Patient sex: F
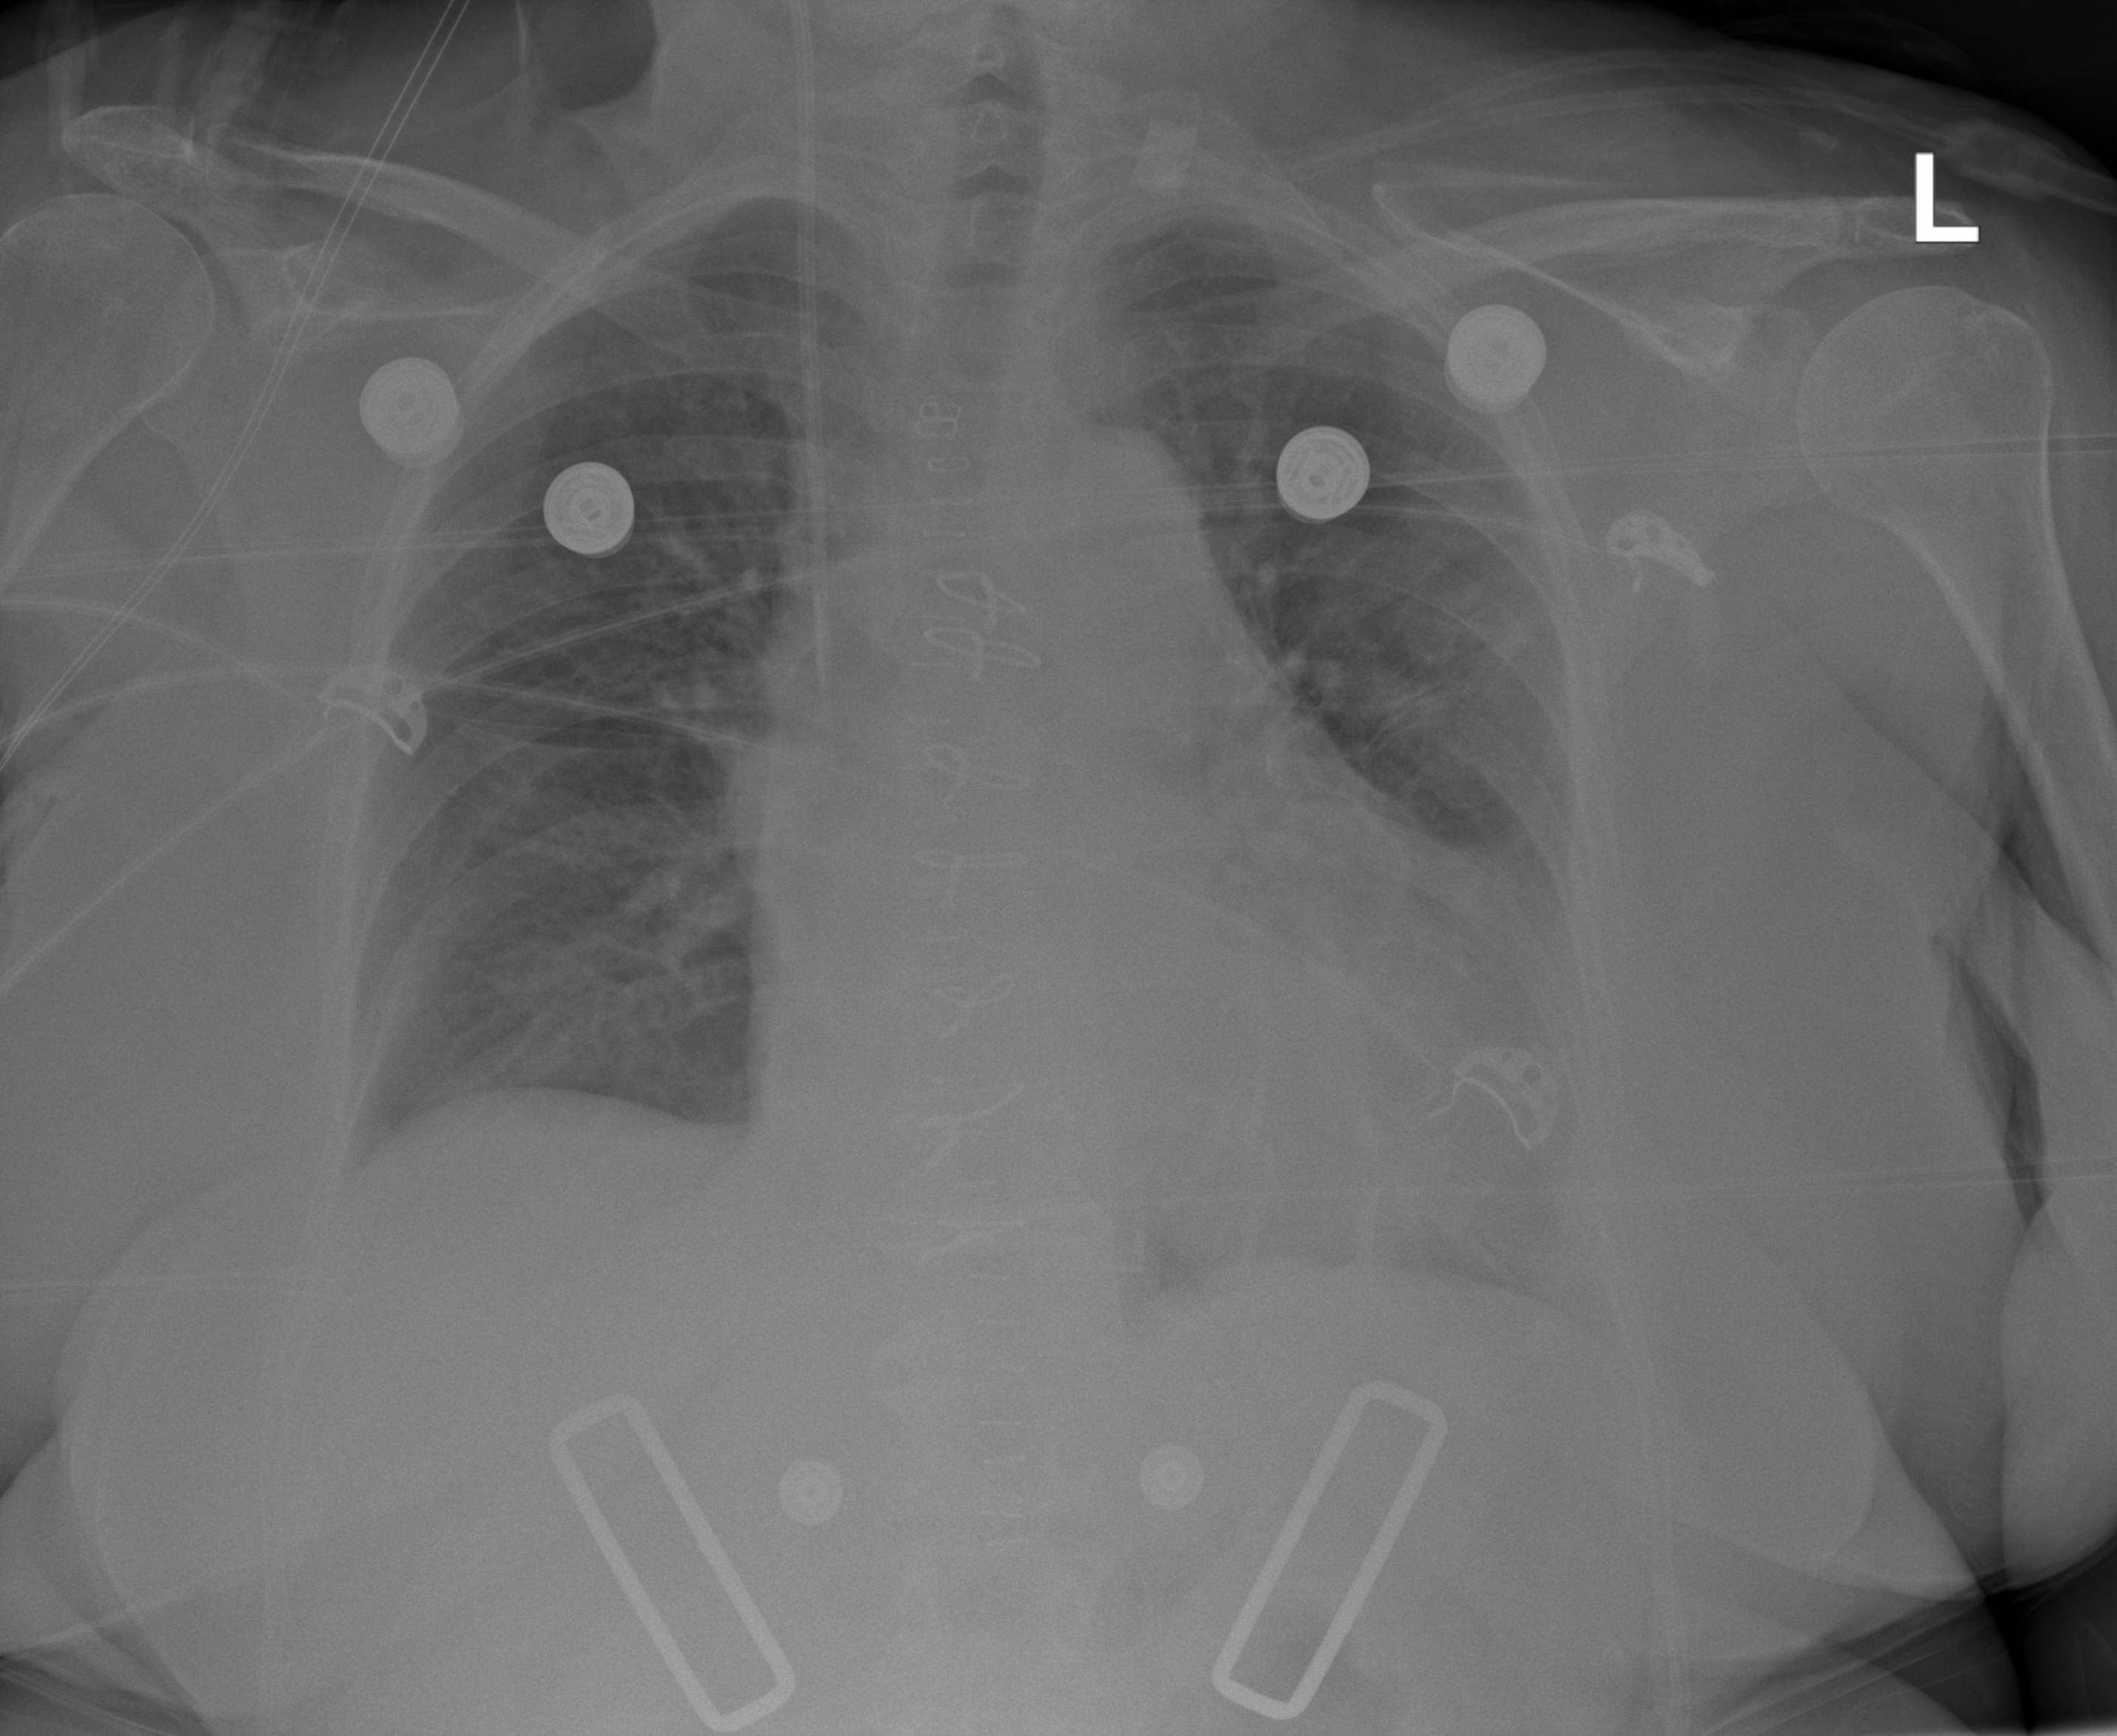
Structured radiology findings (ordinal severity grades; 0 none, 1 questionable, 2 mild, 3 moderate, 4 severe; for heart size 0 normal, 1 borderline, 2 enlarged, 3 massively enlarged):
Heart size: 2
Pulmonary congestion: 0
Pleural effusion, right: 2
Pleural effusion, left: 2
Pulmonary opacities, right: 0
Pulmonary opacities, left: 0
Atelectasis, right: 0
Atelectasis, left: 2